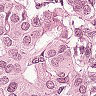
Metastatic tissue present: yes